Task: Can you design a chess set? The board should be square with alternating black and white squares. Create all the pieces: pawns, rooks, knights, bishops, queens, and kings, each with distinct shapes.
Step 3252:
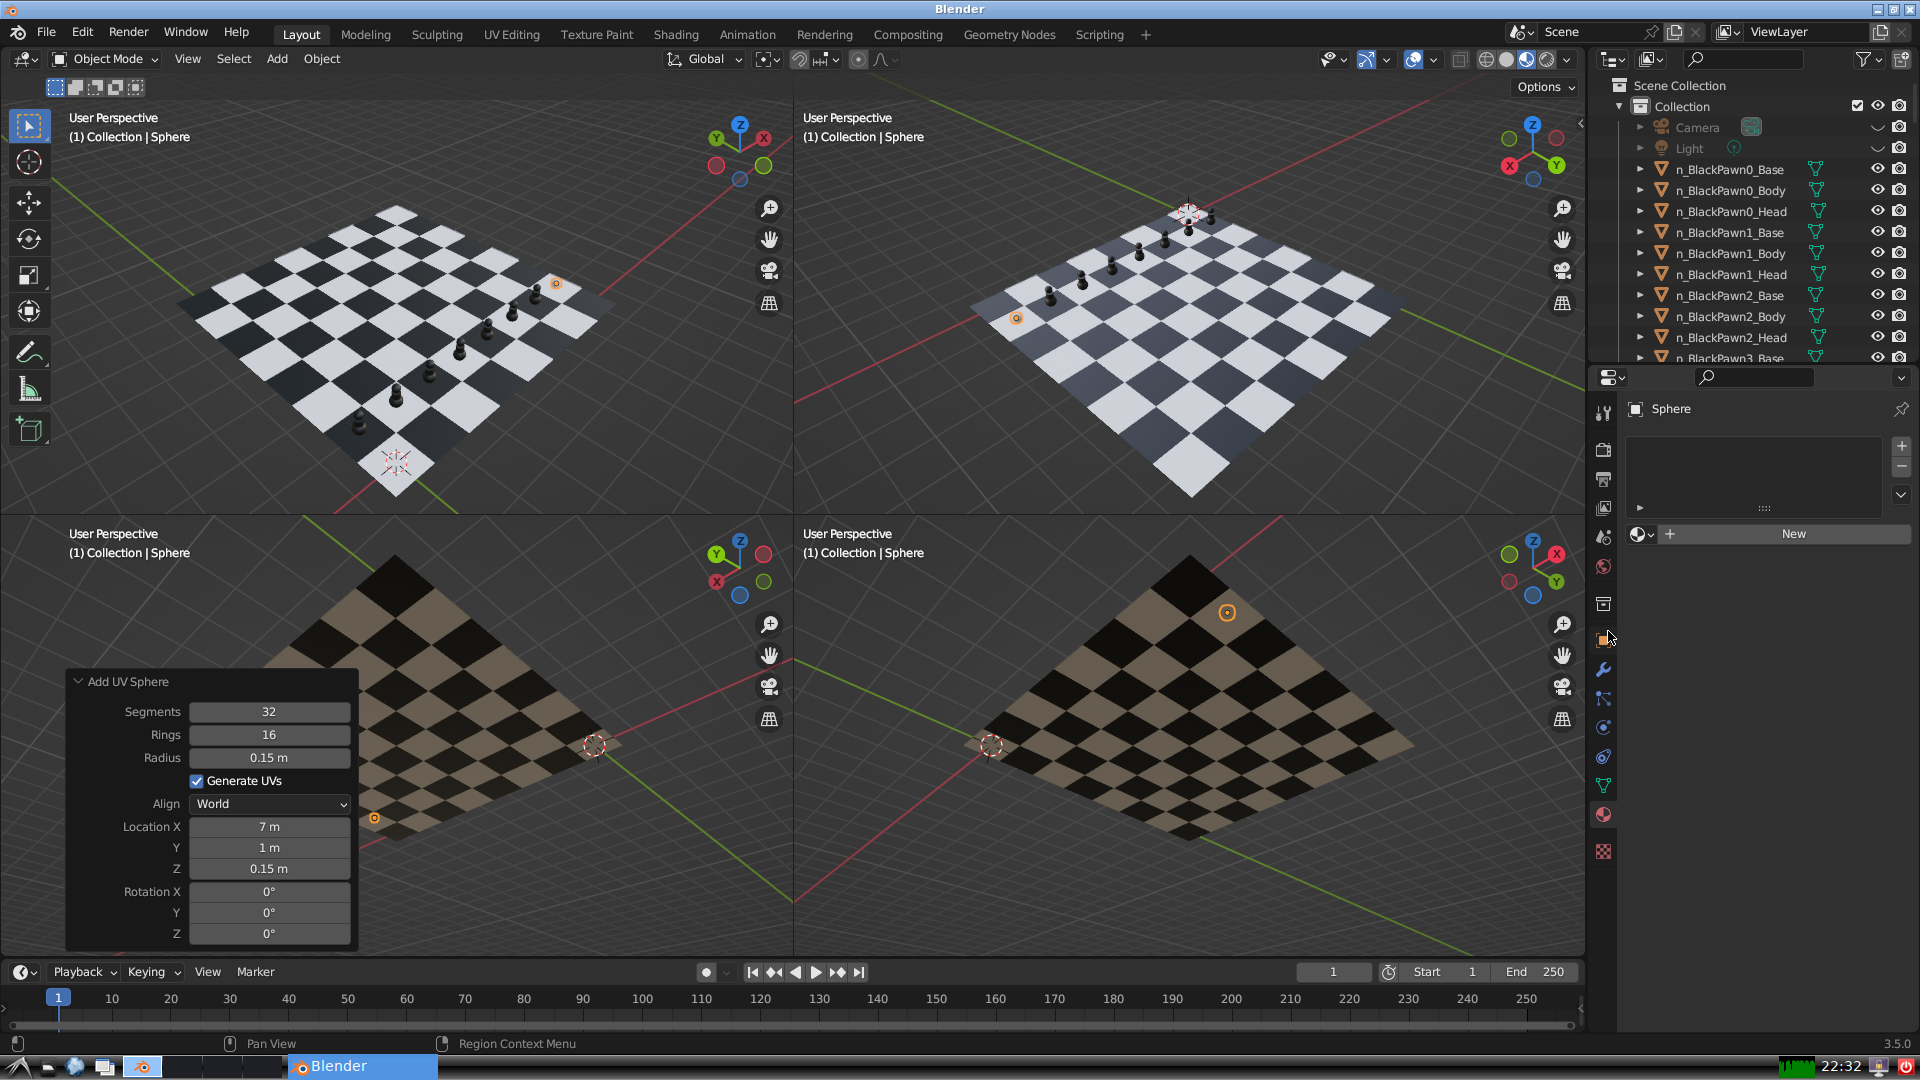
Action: click: no